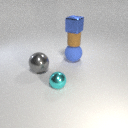
large blue rubber sphere behind small cyan metal sphere